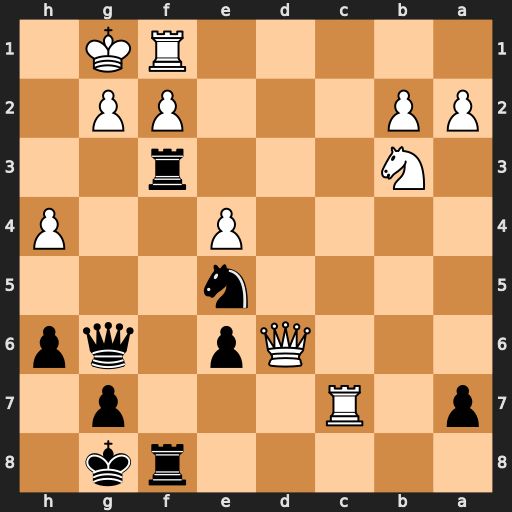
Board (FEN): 5rk1/p1R3p1/3Qp1qp/4n3/4P2P/1N3r2/PP3PP1/5RK1
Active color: b
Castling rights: -
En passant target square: -
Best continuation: Nd3 Qd4 Rxf2 Rxf2 Rxf2 Qxf2 Nxf2